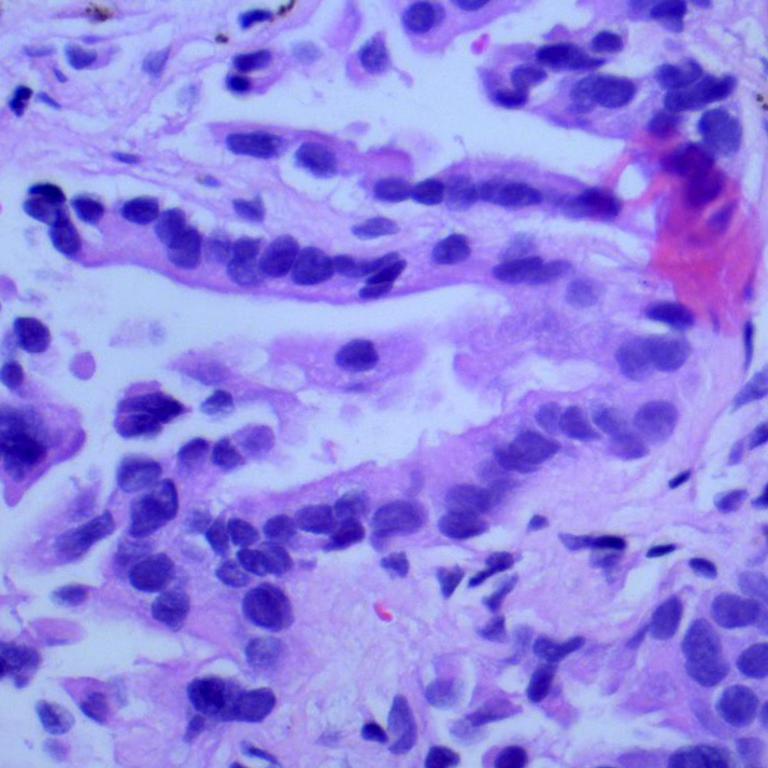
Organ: lung
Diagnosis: adenocarcinomas